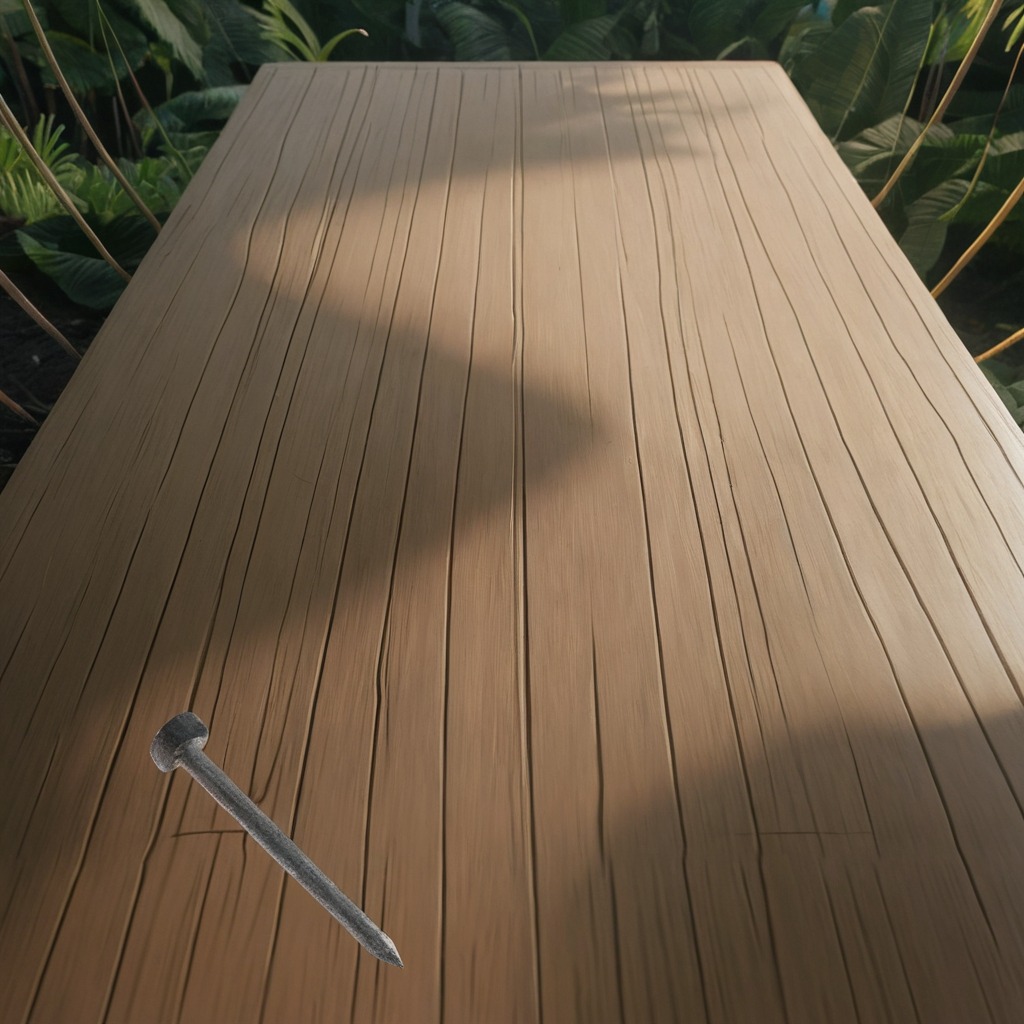
A nail is lying on a wooden table inside a jungle field workshop tent.